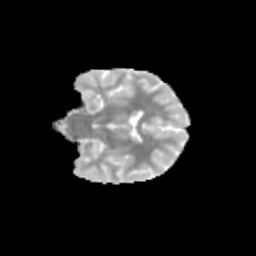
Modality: MD
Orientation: coronal
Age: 12
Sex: female
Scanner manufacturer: siemens
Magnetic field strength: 3 T
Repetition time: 3.8 s
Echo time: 0.07 s